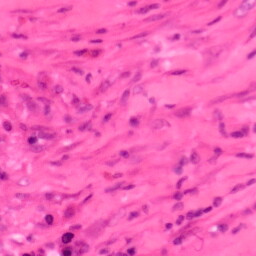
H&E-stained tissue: Colon